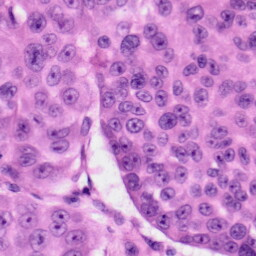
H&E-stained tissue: Skin